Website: lowes
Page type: address-validator
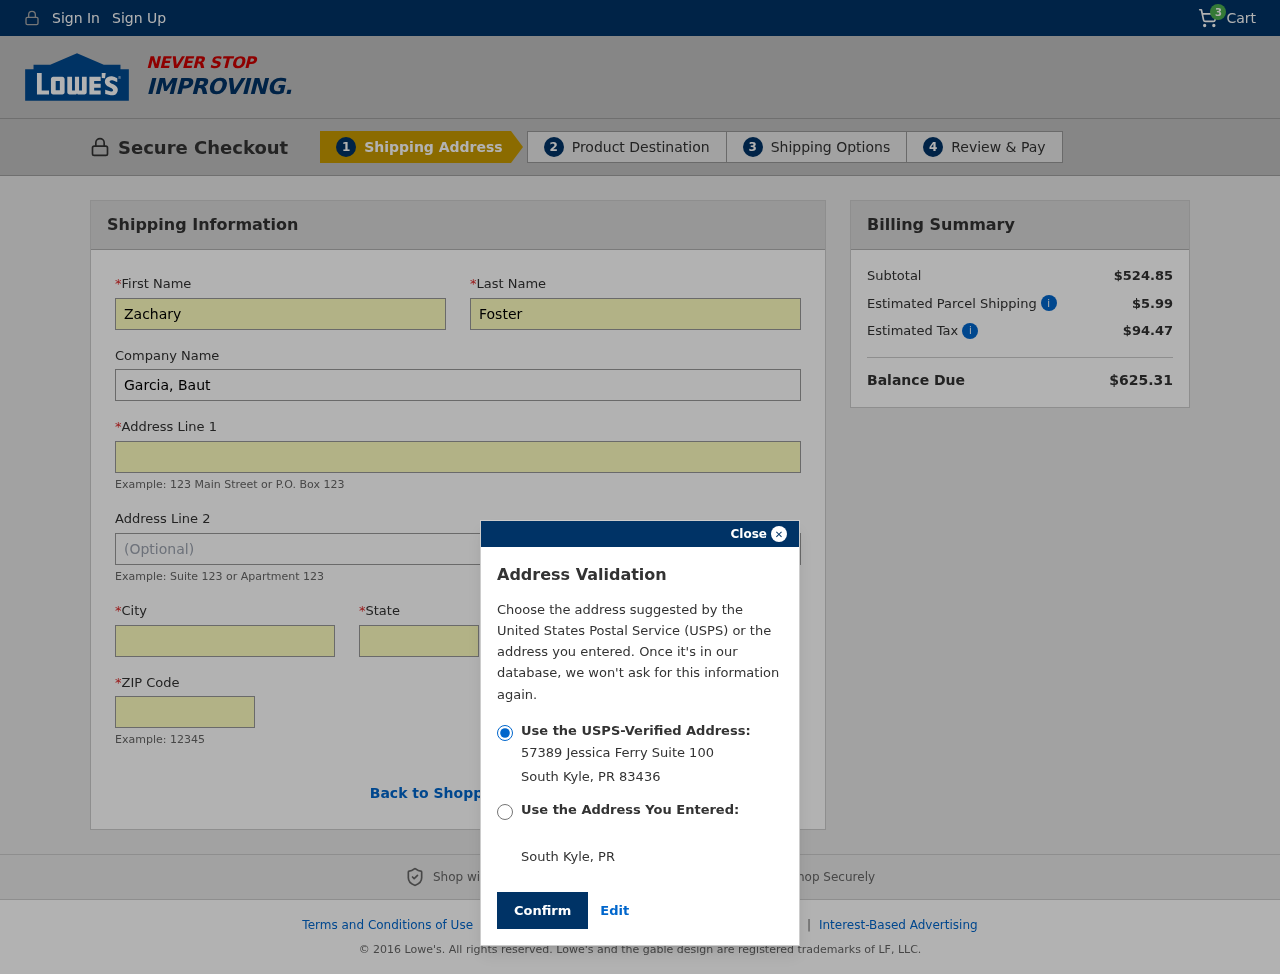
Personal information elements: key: PII_CITY
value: South Kyle
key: PII_COMPANY
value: Garcia, Bautista and Michael
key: PII_FIRSTNAME
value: Zachary
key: PII_LASTNAME
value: Foster
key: PII_POSTCODE
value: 83436
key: PII_STATE
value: PR
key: PII_STATE_ABBR
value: PR
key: PII_STREET
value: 57389 Jessica Ferry Suite 100
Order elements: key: ORDER_NUM_ITEMS
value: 3
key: ORDER_SUBTOTAL
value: $524.85
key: ORDER_SHIPPING_COST
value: $5.99
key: ORDER_TAX
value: $94.47
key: ORDER_TOTAL
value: $625.31